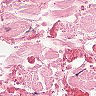
Metastatic tissue present: no